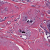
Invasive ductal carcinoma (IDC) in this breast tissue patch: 1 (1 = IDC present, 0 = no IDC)